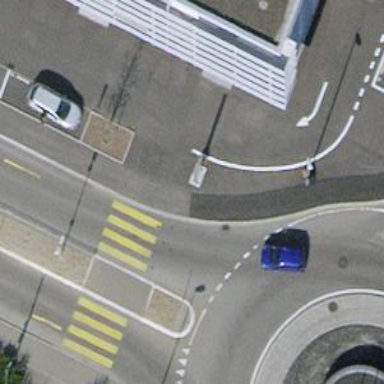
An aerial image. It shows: Kerb barrier.